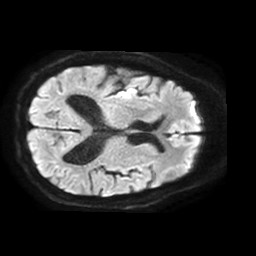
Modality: TRACE
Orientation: axial
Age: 58
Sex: male
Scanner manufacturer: philips
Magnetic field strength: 1.5 T
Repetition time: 3.484 s
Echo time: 0.07078 s